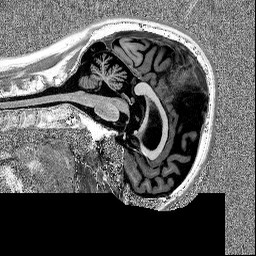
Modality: MP2RAGE
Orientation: sagittal
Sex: male